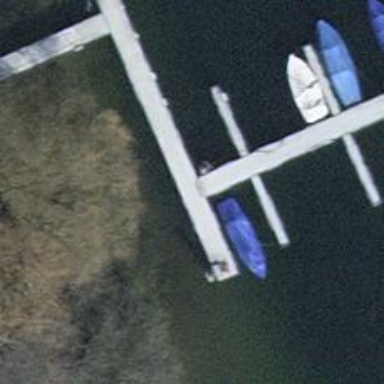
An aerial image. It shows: Man-made pier.